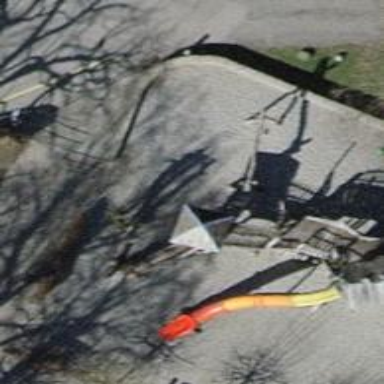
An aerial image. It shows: Playhouse themed playground.